Interaction volume radius: 5 \u00c5
Interaction volume height: 10 \u00c5
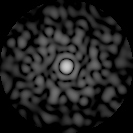
Disorder parameter: 0.9053